Question: Hi i want to hide all dt and dd emelments which have the class 'empty'

How can I do this with a custom .css file
I can not access the elements so far ;(
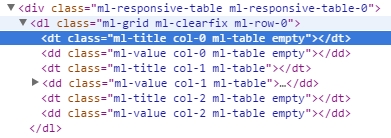
Answer: You should be able to just use '.empty { display: none; }' to achieve the result you are after. This will hide everything that has the class of '.empty'